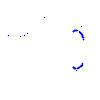
Particle: kaon